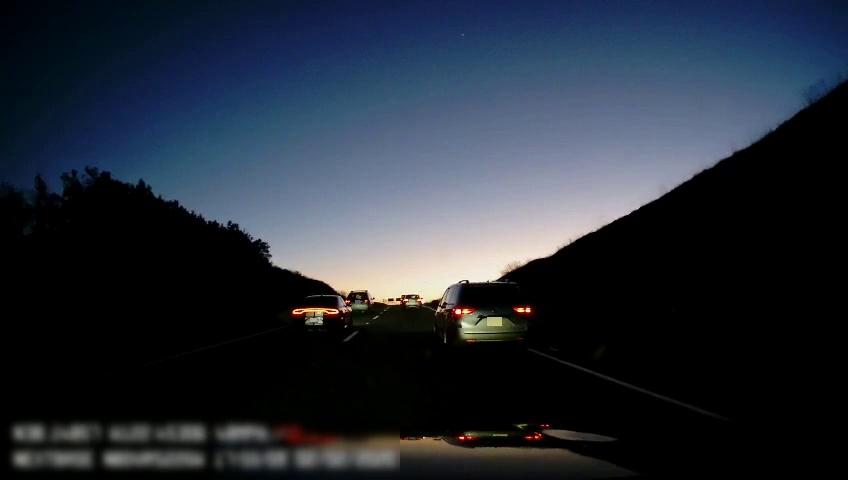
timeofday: Dusk/Dawn/Twilight
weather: Other
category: Drivable Space
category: Vehicles | SUV
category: Vehicles | Car
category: Vehicles | Car
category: Vehicles | Van
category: Lanes | Alternate Lane
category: Lanes | Current Lane
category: Lanes | Alternate Lane